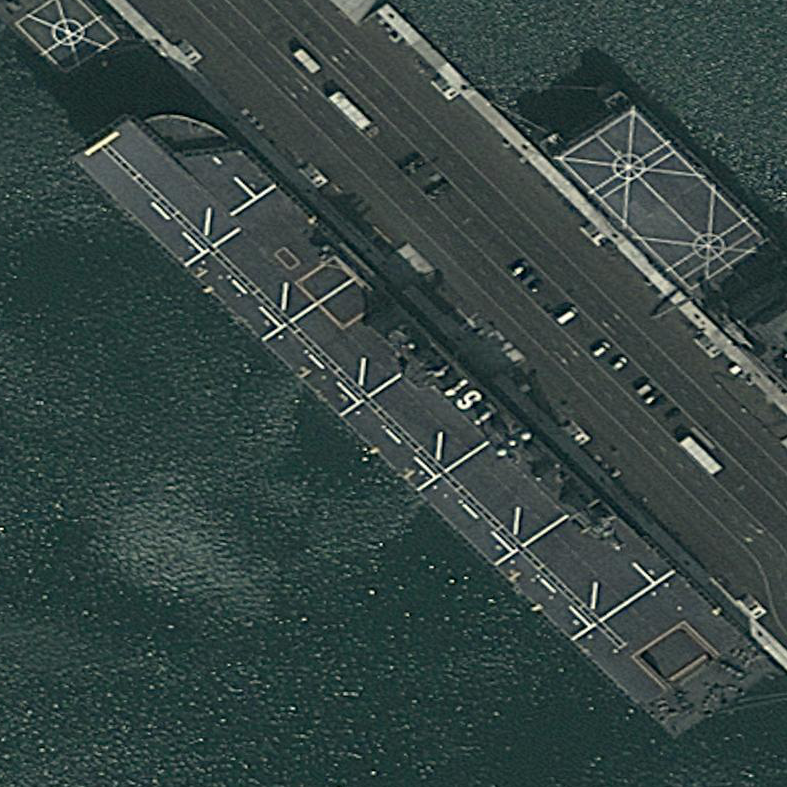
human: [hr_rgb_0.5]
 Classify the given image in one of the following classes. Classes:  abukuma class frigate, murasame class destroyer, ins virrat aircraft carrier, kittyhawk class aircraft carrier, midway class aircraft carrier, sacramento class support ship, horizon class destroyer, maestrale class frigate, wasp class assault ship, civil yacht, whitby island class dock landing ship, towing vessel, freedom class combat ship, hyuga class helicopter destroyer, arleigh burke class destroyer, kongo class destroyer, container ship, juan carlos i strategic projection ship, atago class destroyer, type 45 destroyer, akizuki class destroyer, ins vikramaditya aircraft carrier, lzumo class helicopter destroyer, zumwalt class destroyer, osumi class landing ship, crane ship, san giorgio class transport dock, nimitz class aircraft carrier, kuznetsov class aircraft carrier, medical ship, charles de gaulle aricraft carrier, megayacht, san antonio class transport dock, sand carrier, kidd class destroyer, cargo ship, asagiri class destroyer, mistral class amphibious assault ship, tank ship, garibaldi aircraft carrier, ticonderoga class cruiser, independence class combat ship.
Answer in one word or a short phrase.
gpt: Juan Carlos I Strategic Projection Ship